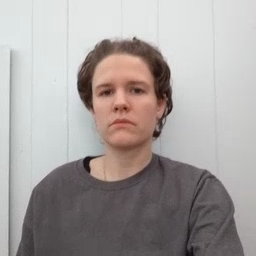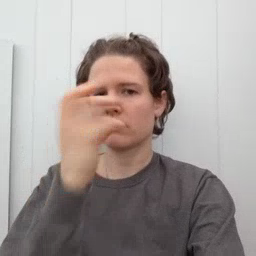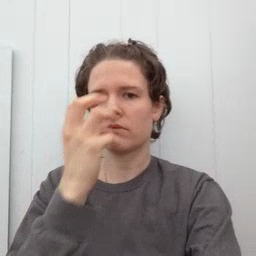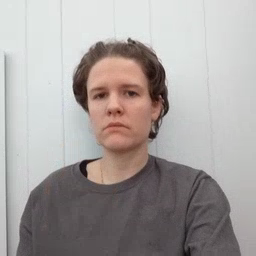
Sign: clown